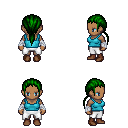
a pixel art fantasy rpg character, female body template, human, dark skin, teal pirate shirt, white pants, green ponytail hairstyle, white cloth bandages, brown shoes, four views (front, back, left, right), 2x2 character sprite sheet, small pixel art, hard edges, no anti-aliasing